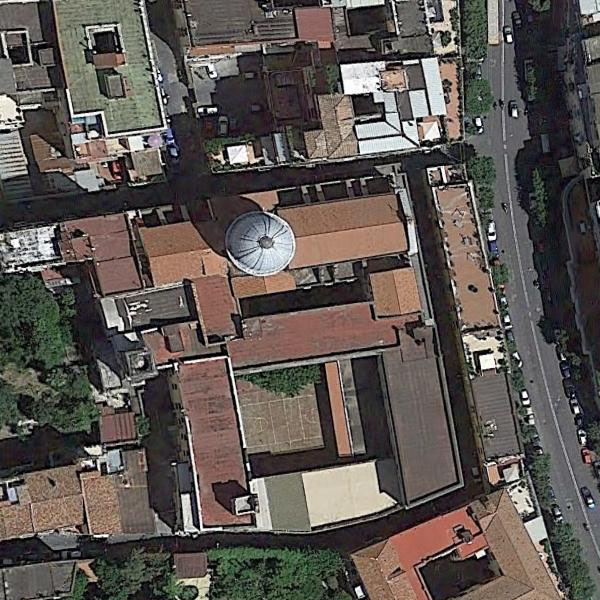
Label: Church